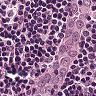
Metastatic tissue present: no